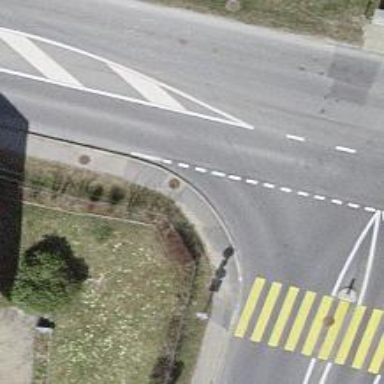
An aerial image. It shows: Asphalt sidewalk.